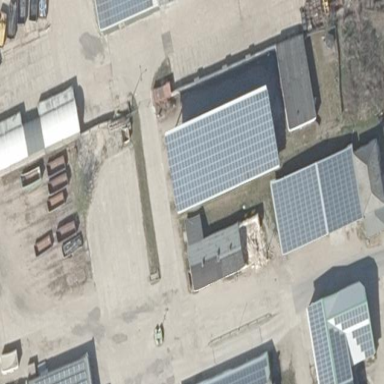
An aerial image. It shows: Building equipped with small solar photovoltaic panel for generating electricity.